Question: How to auto generate id for child div in JQuery. Please help me so can i solve problem.
there is html code i want to set ids for these so can i apply operation on these.
'''
<div id="main">
<div class="child"></div>
<div class="child"></div>
<div class="child"></div>
<div class="child"></div>
<div class="child"></div>
</div>
'''

I want to fit this. when click on + it should be max on complete div and when less it should be again on same possition.
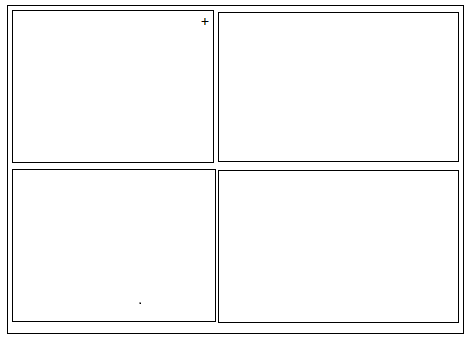
Answer: If you try to create new div and assign it to it one possible solution may be:
'''
<div id="parent">
</div>
for(var i = 0; i< 10; i++) { // suppose I append 10 divs to parent
$('#parent')
.append('<div id="myid_'+ i +'">child'+ i +'</div>');
}
'''
<URL>
But if you've already child 'div's within parent then
'''
<div id="parent">
<div>child 1</div>
<div>child 2</div>
<div>child 3</div>
</div>
'''
then one possible approach would be
'''
$('#parent div').each(function(i) {
$(this).attr('id', 'myid_' + i);
});
'''
### According to edit
'''
<div id="main">
<div class="child"></div>
<div class="child"></div>
<div class="child"></div>
<div class="child"></div>
<div class="child"></div>
</div>
$('#main .child').each(function(i) {
$(this).attr('id', 'myid_' + i);
});
'''
<URL>
Another approach would be
'''
$('#main .child').attr('id', function(i) {
return 'myid_' + i;
});
'''
<URL>